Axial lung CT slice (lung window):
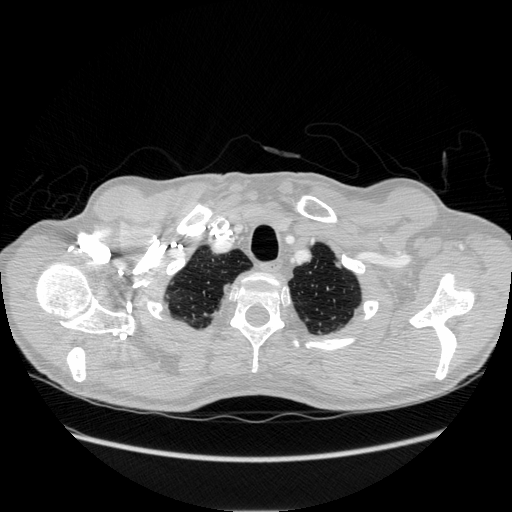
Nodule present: no